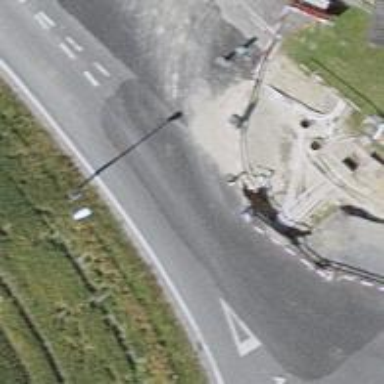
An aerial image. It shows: Secondary road with track for cycling on the left side.